Question: Is it possible to have a small vertical scrollview as subview of another bigger vertical scrollview?
I made a small prototype. When the scrollviews are not hierarchical (if I put them side by side for example), both scroll correctly. But if I put one as a subview of the other, then only the sub scrollview scrolls when I pan it and the top scrollview seems to be locked when I pan it.
I envision that if the user pans the embedded scrollview (subSV in diagram below), then only the embedded scrollview would scroll. Similarly, if the user pans the top scrollview, then only the top scrollview would move and the embedded scrollview may be scrolled out of the visible content.
Do you know of any sample code that does this?

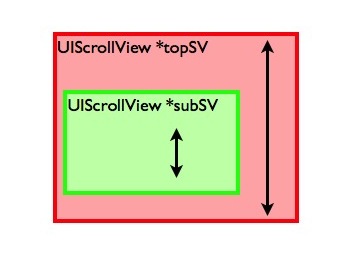
Answer: I was able to make it work with programmatically but not using StoryBoard. Here is the trivial piece of code:
'''
UIScrollView *topSV = [[UIScrollView alloc] initWithFrame:CGRectMake(100.0f, 100.0f, 600.0f, 600.0f)];
topSV.backgroundColor = [UIColor scrollViewTexturedBackgroundColor];
topSV.contentSize = CGSizeMake(2000.0f, 2000.0f);
UIScrollView *subSV = [[UIScrollView alloc] initWithFrame:CGRectMake(10.0f, 10.0f, 200.0f, 200.0f)];
subSV.backgroundColor = [UIColor whiteColor];
subSV.contentSize = CGSizeMake(2000.0f, 2000.0f);
[topSV addSubview:subSV];
[self.window addSubview:topSV];
'''